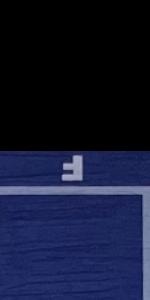
Label: Empty